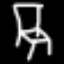
Label: chair